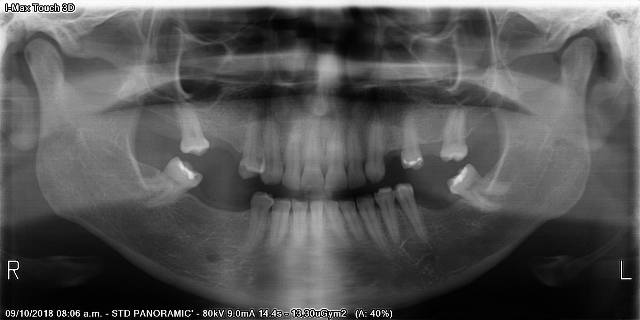
adult